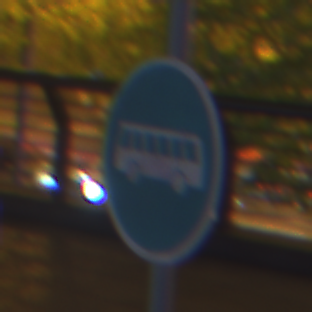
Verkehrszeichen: Busssonderstreifen
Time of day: Night
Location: Outdoor (Urban)
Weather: PartlyCloudy
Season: NotSpecified
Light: Natural